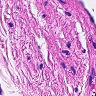
Metastatic tissue present: no